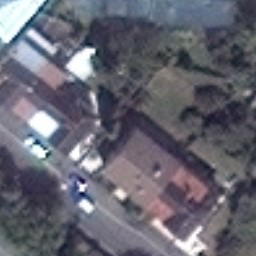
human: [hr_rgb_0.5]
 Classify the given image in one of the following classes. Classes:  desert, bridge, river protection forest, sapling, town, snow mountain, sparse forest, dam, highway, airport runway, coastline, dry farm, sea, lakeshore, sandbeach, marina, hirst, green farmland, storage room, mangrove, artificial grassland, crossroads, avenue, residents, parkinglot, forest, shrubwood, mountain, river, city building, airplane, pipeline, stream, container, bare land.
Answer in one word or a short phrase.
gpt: residents